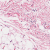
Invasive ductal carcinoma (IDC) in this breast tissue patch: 0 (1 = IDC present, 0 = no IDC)